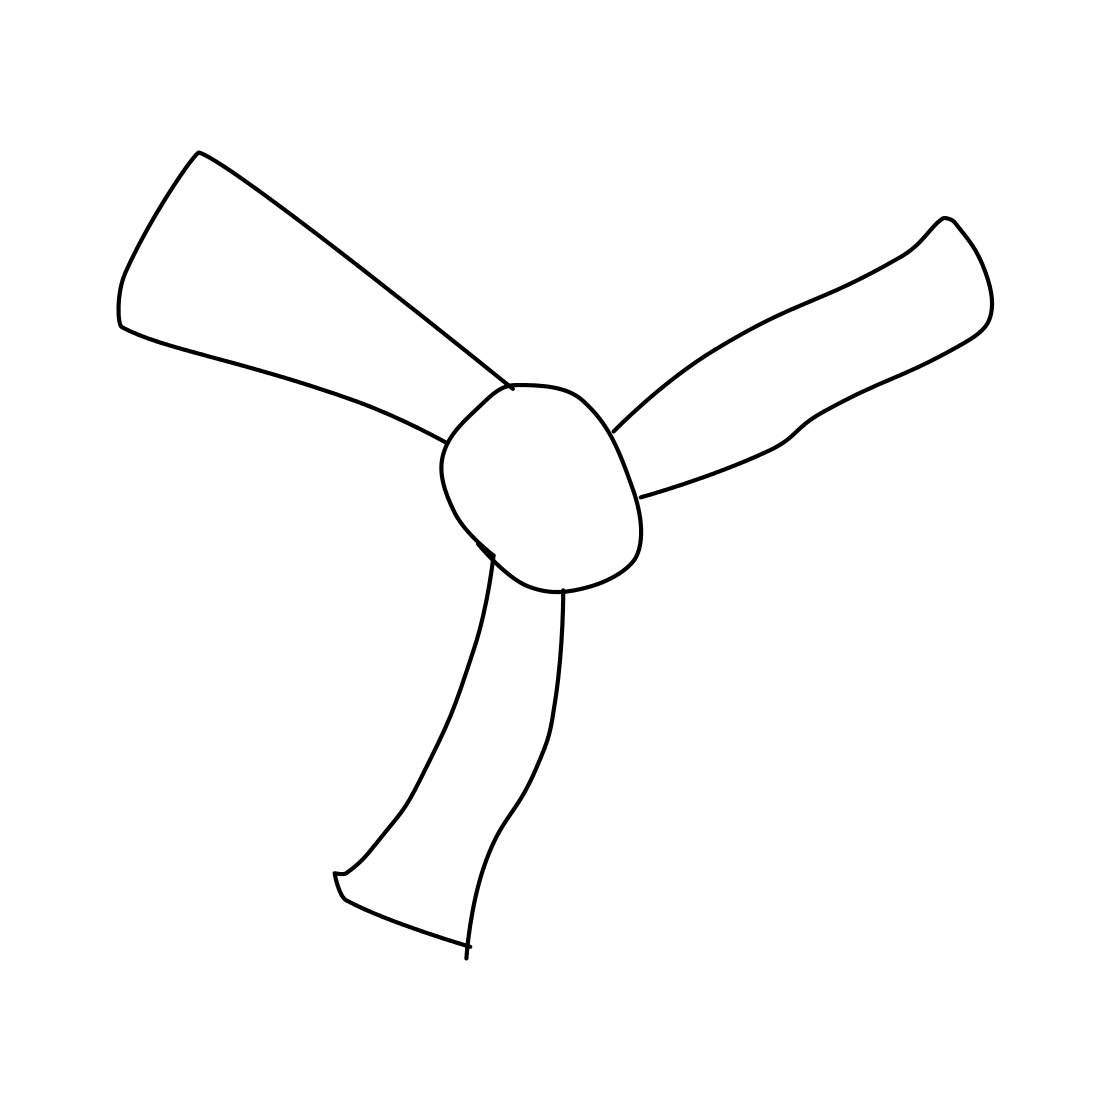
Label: fan